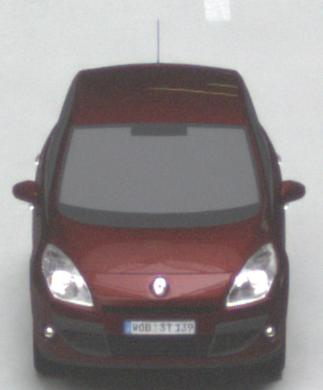
Make: Renault
Model: Scénic 1.6 16V 110
Detailed model: Scénic (III)
Model produced from: 2009/06
Model produced until: 2010/08
Doors: 5
Color: red
Road condition: dry road
Daytime: midday
Contrast: medium contrast